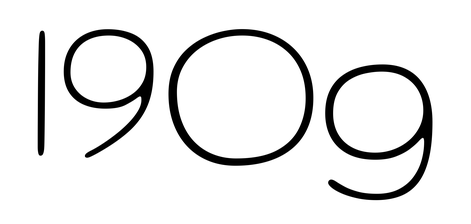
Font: Gluten_Thin